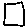
Label: square